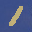
Label: 1